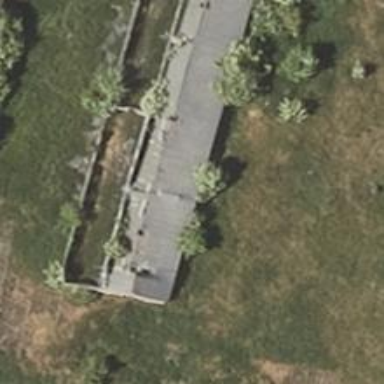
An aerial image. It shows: Rural barn.